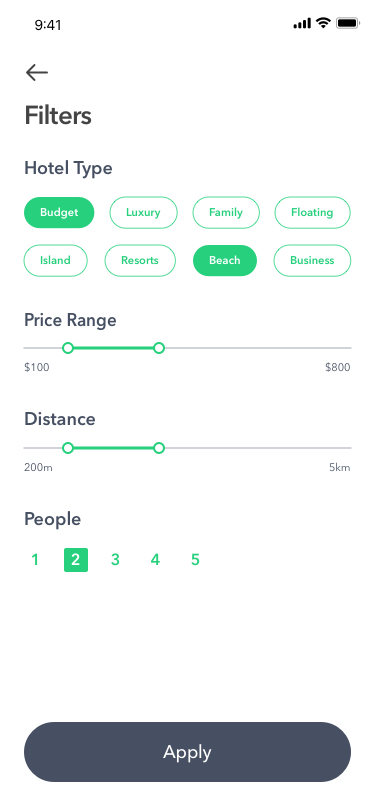
Text in this UI design:
Hotel Type
Budget
Beach
Luxury
Island
Resorts
Floating
Family
Business
Price Range
$100
$800
Distance
200m
5km
People
1
2
3
4
5